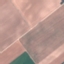
Land use / land cover: AnnualCrop